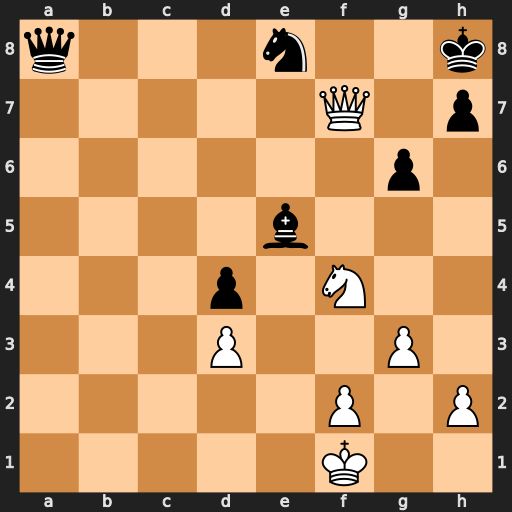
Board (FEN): q3n2k/5Q1p/6p1/4b3/3p1N2/3P2P1/5P1P/5K2
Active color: w
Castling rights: -
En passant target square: -
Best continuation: Qf8#